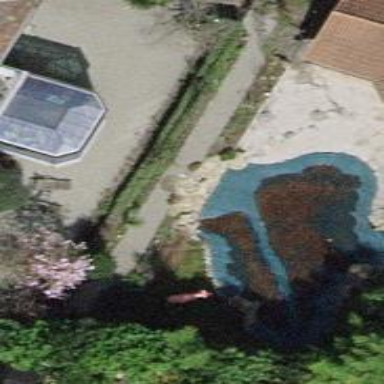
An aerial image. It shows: Swimming pool located in leisure land.